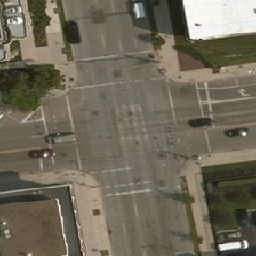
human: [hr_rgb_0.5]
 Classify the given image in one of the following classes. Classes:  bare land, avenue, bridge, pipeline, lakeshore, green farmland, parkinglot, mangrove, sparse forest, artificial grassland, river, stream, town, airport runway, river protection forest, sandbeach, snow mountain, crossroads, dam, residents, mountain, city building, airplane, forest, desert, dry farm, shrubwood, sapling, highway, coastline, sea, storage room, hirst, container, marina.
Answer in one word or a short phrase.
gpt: crossroads